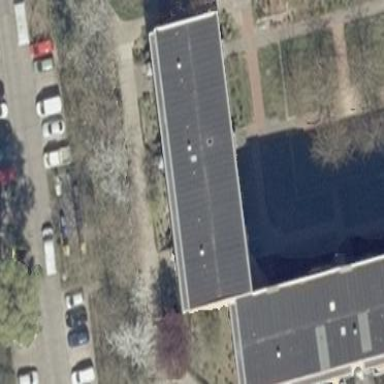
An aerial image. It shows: Building with apartments and flat roof.